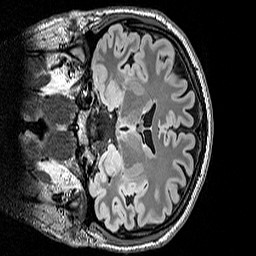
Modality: FLAIR
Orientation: coronal
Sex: male
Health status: ill
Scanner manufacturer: siemens
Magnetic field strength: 3 T
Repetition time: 5 s
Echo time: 0.388 s